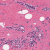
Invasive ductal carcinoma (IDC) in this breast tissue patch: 0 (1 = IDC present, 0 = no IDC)